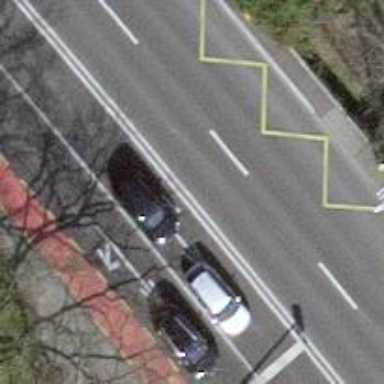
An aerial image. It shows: Asphalt road classified as primary highway.